【题型】填空题　【知识点】解析几何　【难度】easy
（2021·上海）已知抛物线$y^2=2px(p>0)$，第一象限的$A,B$在抛物线上，焦点为$F$，$|AF|=2$，$|BF|=4$，$|AB|=3$，求直线$AB$的斜率为\underline{\ \ \ \ \ \ \ \ \ \ }。
【解答】

\textbf{【答案】} $\frac{\sqrt{5}}{2}$

\textbf{【分析】} 将抛物线上的点到焦点的距离转化为到准线的距离，根据已知条件结合斜率的定义，求出直线$AB$的斜率即可。

\textbf{【解析】} 解：如图所示，设抛物线的准线为$l$，作$AC\perp l$于点$C$，$BD\perp l$于点$D$，$AE\perp BD$于点$E$。

由抛物线的定义，可得$AC=AF=2$，$BD=BF=4$，
$\therefore BE=4-2=2$，$AE=\sqrt{AB^2-BE^2}=\sqrt{9-4}=\sqrt{5}$，
$\therefore$ 直线$AB$的斜率$k_{AB}=\tan\angle ABE=\frac{AE}{BE}=\frac{\sqrt{5}}{2}$。

故答案为：$\frac{\sqrt{5}}{2}$。

\textbf{【点评】} 本题主要考查直线斜率的定义与计算，抛物线的定义等知识，属于基础题。

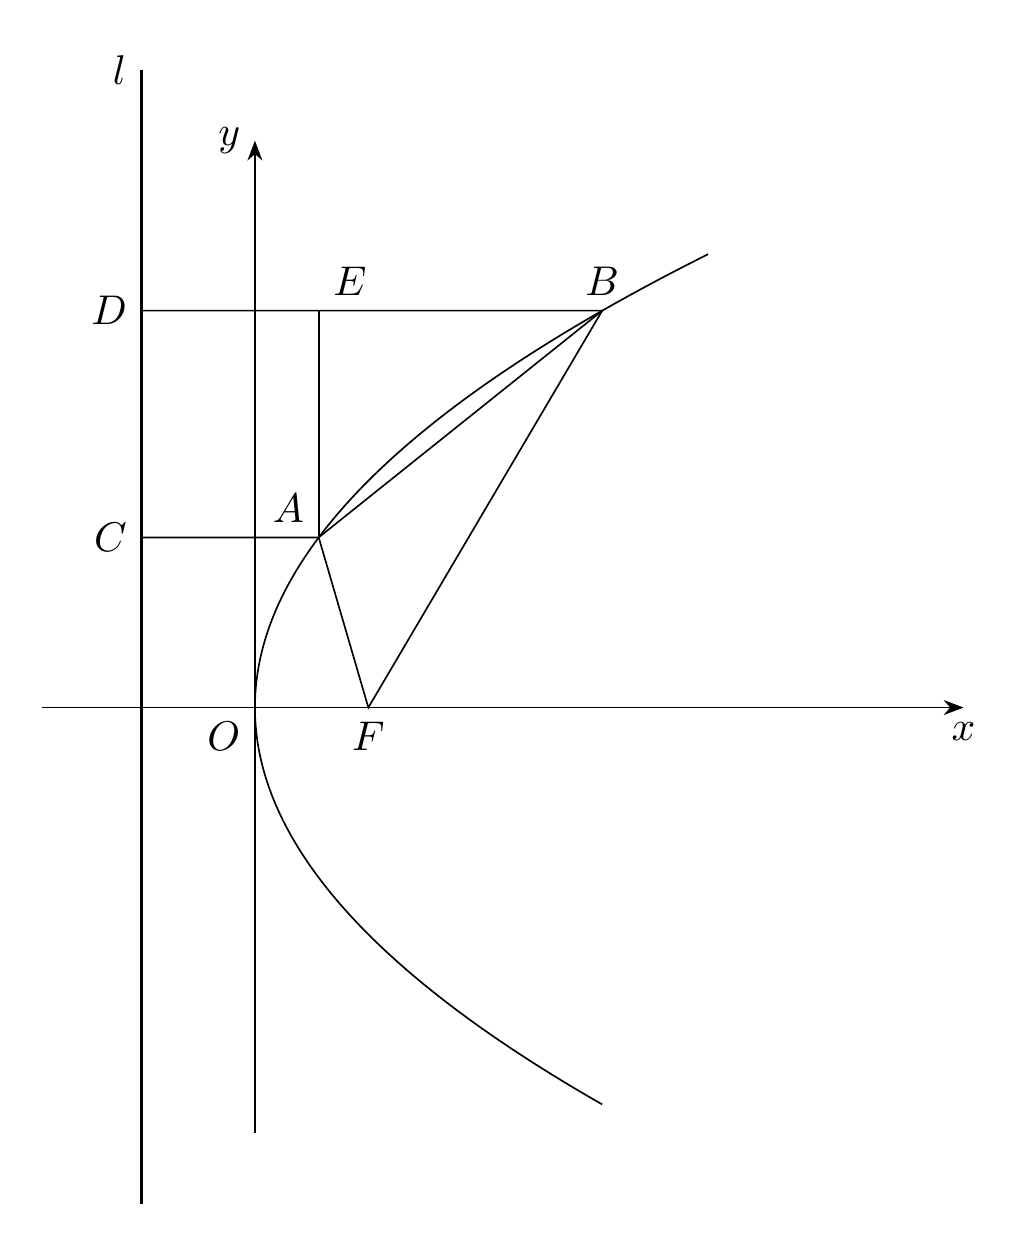